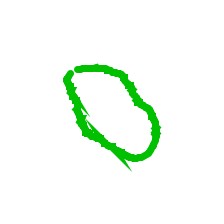
Shape: circle